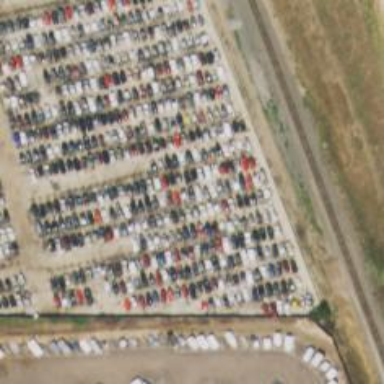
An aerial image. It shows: Scrap yard situated in industrial area.